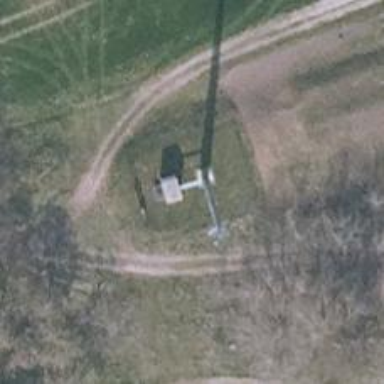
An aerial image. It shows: Mast tower used for communication.